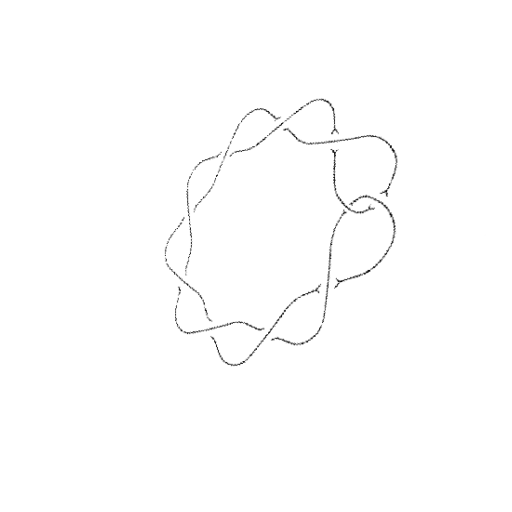
Crossing number: 10